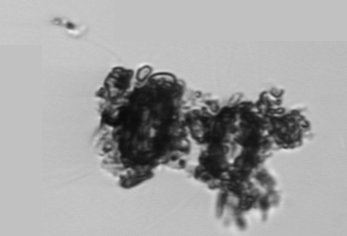
Label: Thalassiosira_TAG_external_detritus